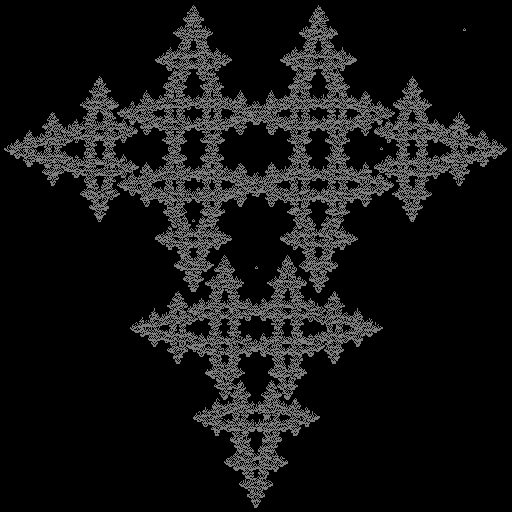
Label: crystal